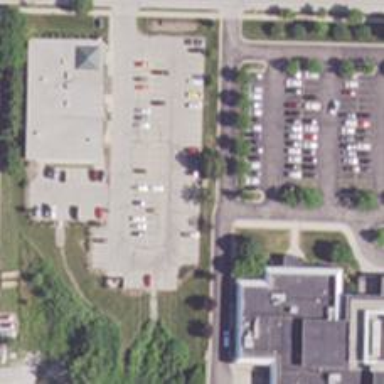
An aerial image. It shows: Clinic.